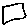
Label: square